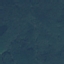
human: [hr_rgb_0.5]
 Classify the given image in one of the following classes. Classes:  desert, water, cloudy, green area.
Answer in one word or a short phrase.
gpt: green area